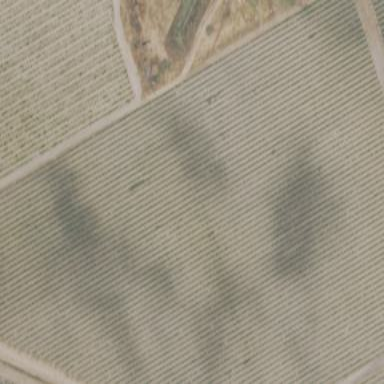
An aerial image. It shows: Vineyard with grape crops.